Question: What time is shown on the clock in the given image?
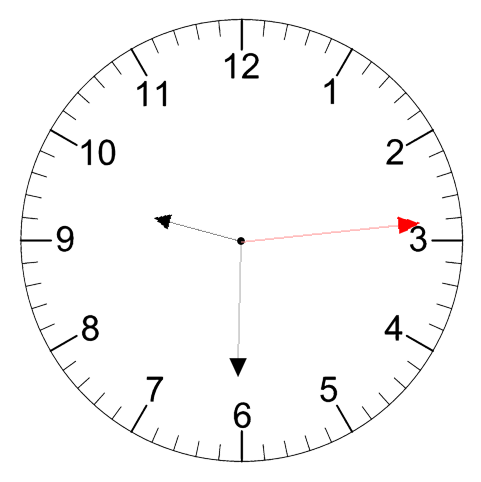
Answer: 09:30:14